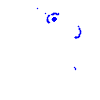
Particle: electron